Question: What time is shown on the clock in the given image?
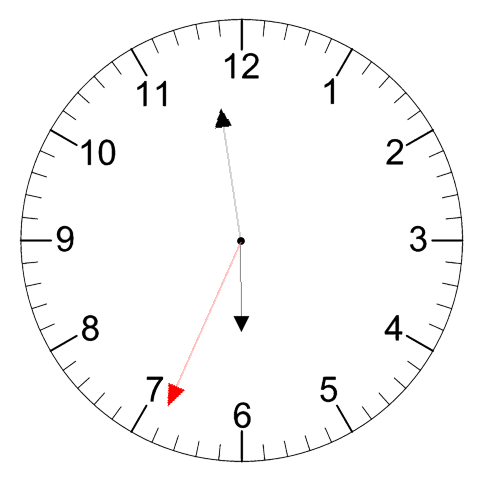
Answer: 05:58:34